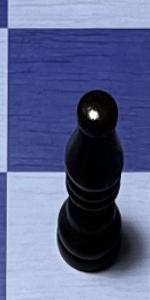
Label: Bishop_Black